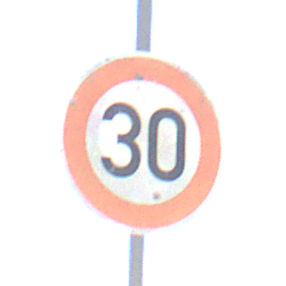
Verkehrszeichen: Geschwindigkeit30
Umgebung: Outdoor, Nature
Tageszeit: MorningAfternoon
Wetter: Clear
Licht: Natural
Jahreszeit: NotSpecified
Kontrast: HighContrast